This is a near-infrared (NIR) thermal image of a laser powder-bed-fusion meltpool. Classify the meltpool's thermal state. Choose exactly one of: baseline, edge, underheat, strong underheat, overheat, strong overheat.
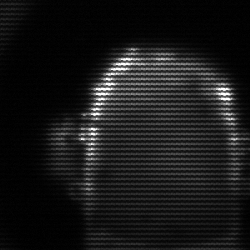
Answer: baseline